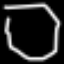
Label: octagon